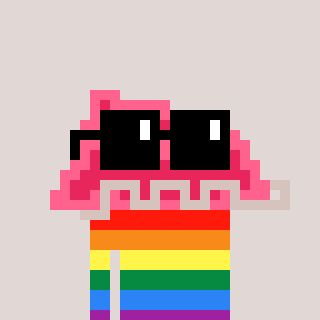
a pixel art character with square black sunglasses, a retainer-shaped head and a computerblue-colored body on a warm background